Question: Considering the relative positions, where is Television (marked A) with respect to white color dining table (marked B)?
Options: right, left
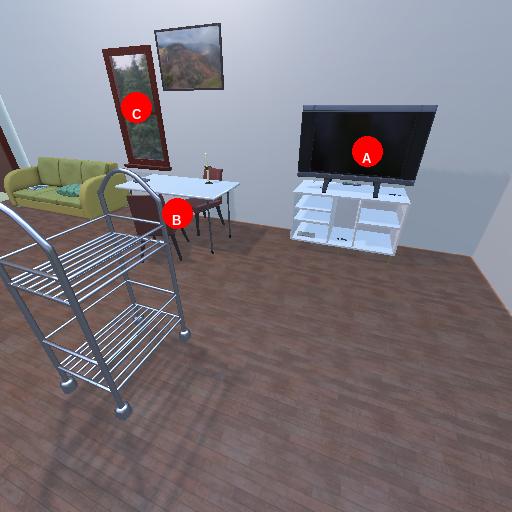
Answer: right